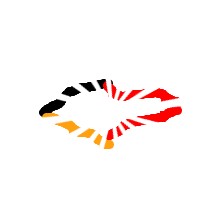
Shape: rhombus